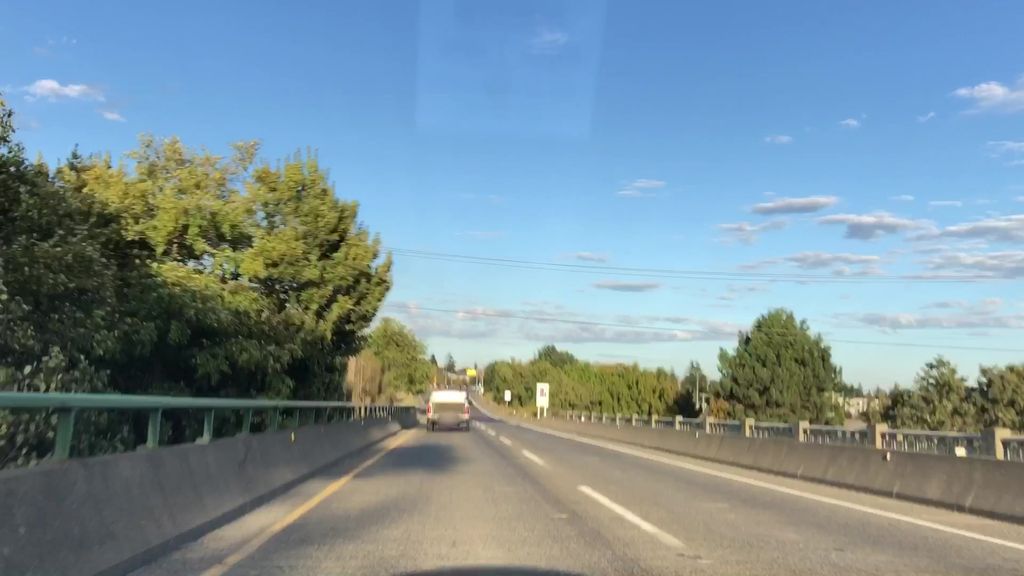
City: victoria